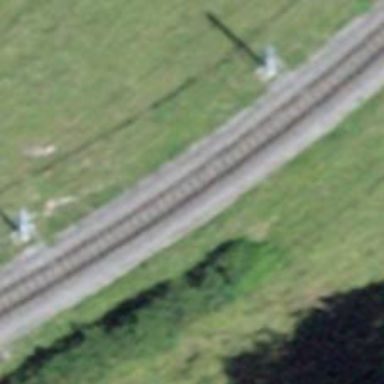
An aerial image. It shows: Narrow-gauge railway track with electrified contact line. The railway has one track.